Question: I've just started looking into python and django.. Im pretty sure ive successfull installed both python and the django framework and i managed to add python and django-admin.py to my system path but now when i run the command 'django-admin.py startproject My_Test_Site', in the folder i want to create a new project directory in (just following the tutorials), i get the following error:

What am i doing wrong?
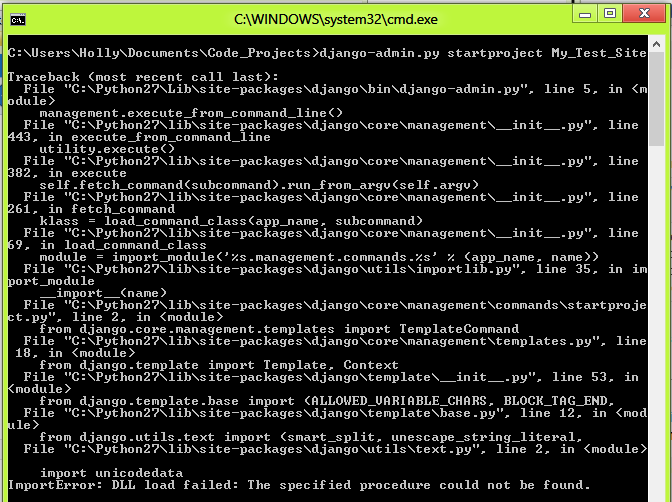
Answer: This is not a Django error. It appears it cannot find the Python module 'unicodedata' which is part of the Python Standard Library (<URL>. On the other hand, some people there report that reinstalling their Python installation fixed the problem. You could give that a try.